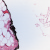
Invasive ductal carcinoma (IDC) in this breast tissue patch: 0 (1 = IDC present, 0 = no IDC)